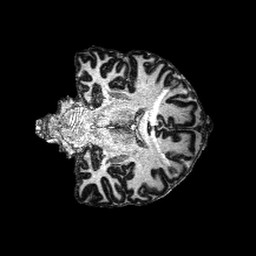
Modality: MP2RAGE
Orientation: coronal